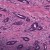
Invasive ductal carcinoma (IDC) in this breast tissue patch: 0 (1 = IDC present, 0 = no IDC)